Question: I'm a tables guy, but I'll need to drag and drop some divs, so I tried doing it tabeless (the right way).
This is what I want to do:

The space between all elements should be 24px. My main problem is having the divs (1,2,3) occupying 100% of available space. The width: 100% its sending them beyond the main container.
This is my code so far:
html
'''
<div id="mainContainer">
<div id="topContainer">Just the top one
</div>
<div id="table">
<div id="Line1Container">
<div id="container1" class="container">1
</div>
<div id="container2" class="container">2
</div>
<div id="container3" class="container">3
</div>
</div>
<div id="Line2Container">
<div id="container4" class="container">4
</div>
<div id="container5" class="container">5
</div>
<div id="container6" class="container">6
</div>
</div>
</div>
</div>
'''
And my css
'''
#mainContainer {
border: 1px solid lightgray;
position:fixed;
top: 80px;
bottom:20px;
left:80px;
right:80px;
overflow-y: scroll;
overflow-x: hidden;
border-top-left-radius: 10px;
border-bottom-left-radius: 10px;
}
#topContainer {
border: 1px solid lightgray;
border-radius: 10px;
margin-left: 24px;
margin-right: 24px;
margin-top: 24px;
}
#table {
display: table;
margin: 24px;
width: 95%;
}
#Line1Container, #Line2Container {
display: table-row;
}
.container {
border: 1px solid lightgray;
display: table-cell;
width: 33%;
border-radius: 10px;
}
'''
As you see I tried the table-cell approach, but before I have tried the float: left approach.
Thanks
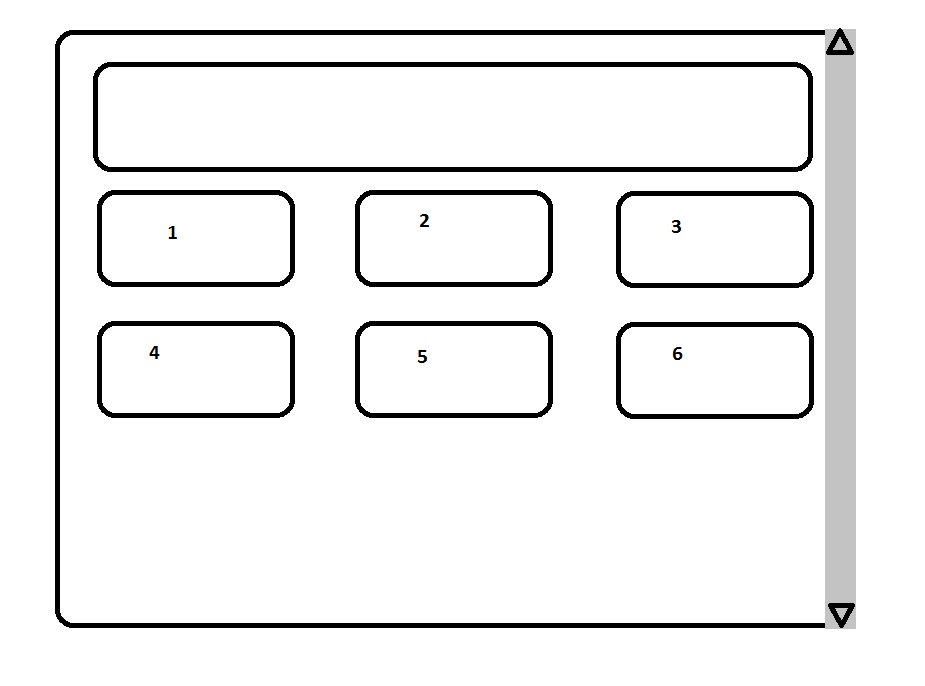
Answer: How about using a table for separating the divs? that way with the td padding there will always be 24px between them
check out this fiddle:
<URL>
added:
'''
#Line1Container {
padding:12px;
}
#inner-table {
width: 100%;
}
#inner-table td {
padding: 12px;
}
'''
based on @Edifice fiddle .... thanks ;)